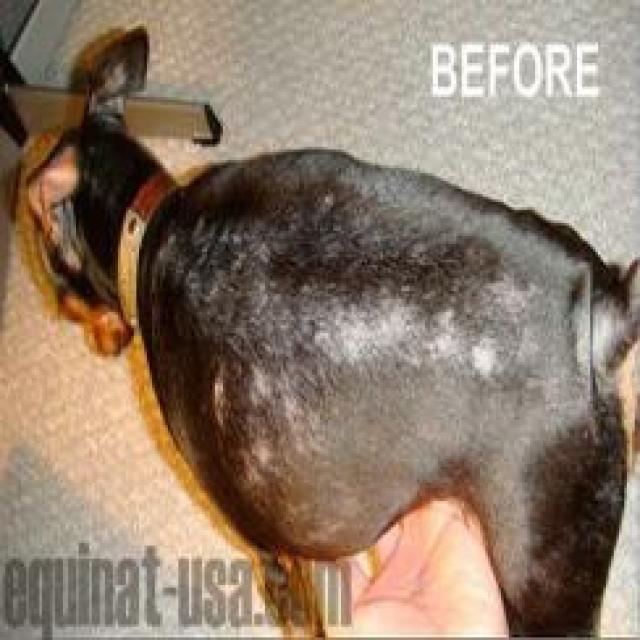
Canine fungal skin infection — characterized by alopecia, scaling, crusting, and circular lesions. Common agents include Malassezia and Candida species.